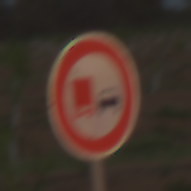
Verkehrszeichen: UeberholverbotKraftfahrzeuge
Umgebung: Outdoor, Nature
Tageszeit: SunriseSunset
Wetter: PartlyCloudy
Licht: Natural
Jahreszeit: NotSpecified
Kontrast: LowContrast